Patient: sex M, age 61
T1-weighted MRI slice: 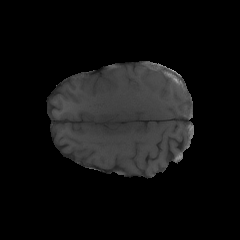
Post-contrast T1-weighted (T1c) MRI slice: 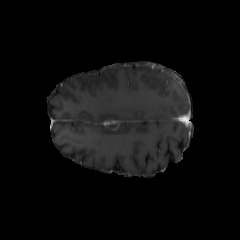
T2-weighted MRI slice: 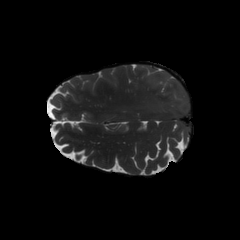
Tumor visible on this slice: no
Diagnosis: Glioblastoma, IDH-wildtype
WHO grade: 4